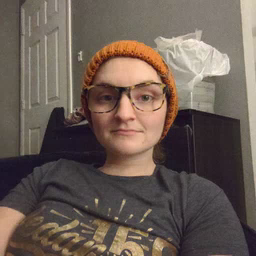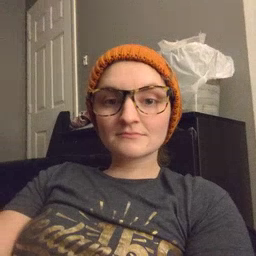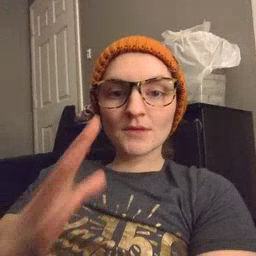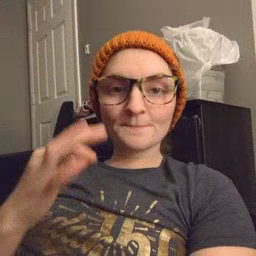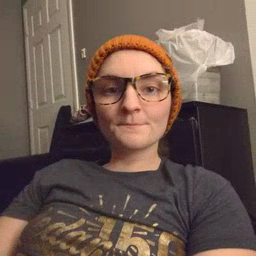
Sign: cat